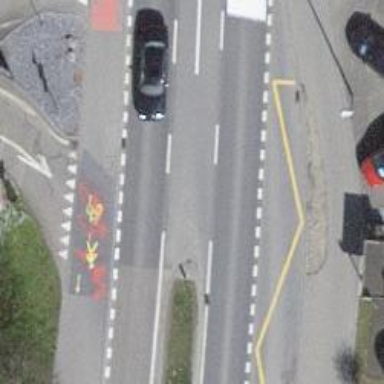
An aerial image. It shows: Bus stop with designated public transport stop position.